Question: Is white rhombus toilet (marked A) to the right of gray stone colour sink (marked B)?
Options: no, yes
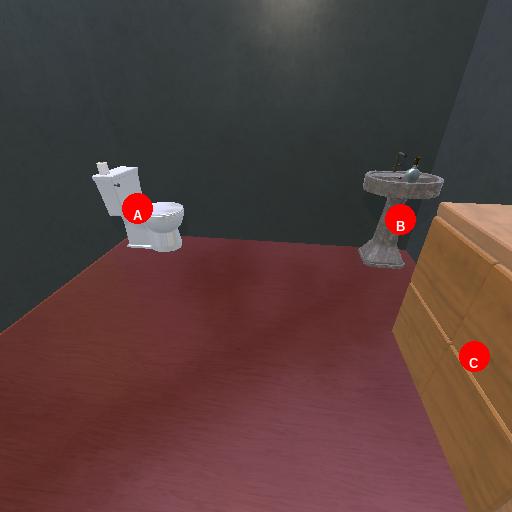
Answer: no